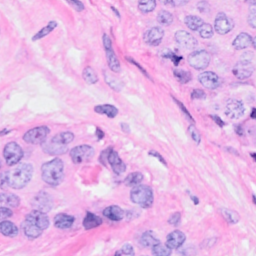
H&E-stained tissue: Breast